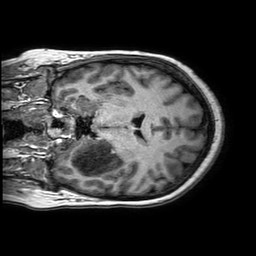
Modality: T1w
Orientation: coronal
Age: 38
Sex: female
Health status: ill
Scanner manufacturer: philips
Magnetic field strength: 3 T
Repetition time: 0.006562 s
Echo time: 0.002961 s